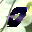
Label: 0